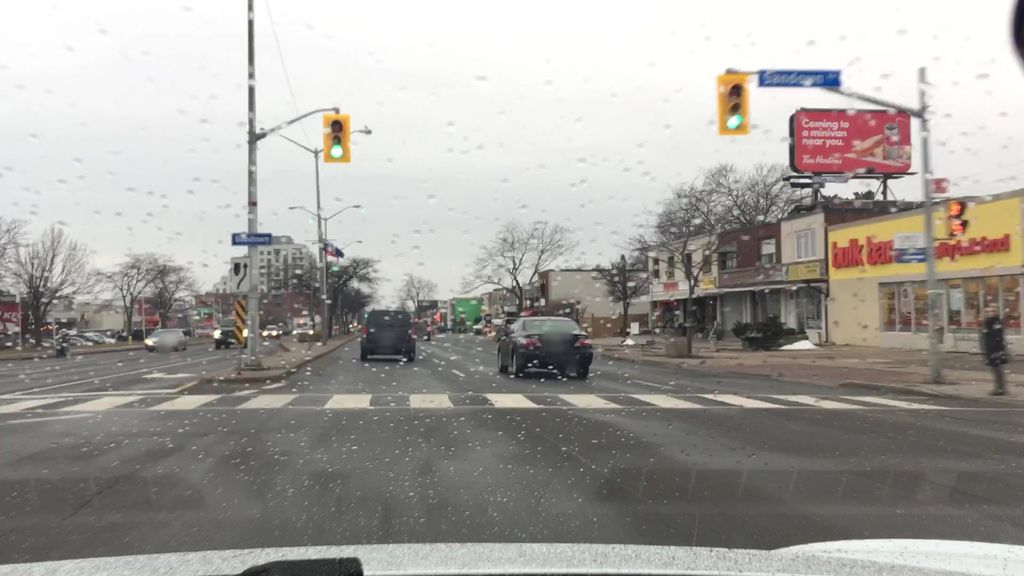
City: toronto